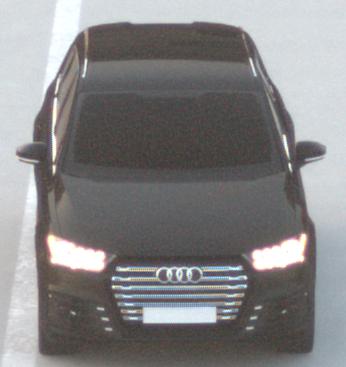
Make: Audi
Model: SQ7
Detailed model: -
Model produced from: 2016
Model produced until: 2018
Doors: 5
Color: black
Road condition: dry road
Daytime: dawn
Contrast: low contrast